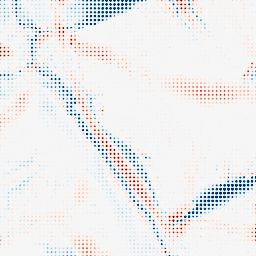
Category: morphological
Decomposition family: tophat_combined
Decomposition parameters: size: 20
Upsampling method: sinc_blackman
Upsampling parameters: scale: 8
kernel_size: 4
Upsampling scale: 8